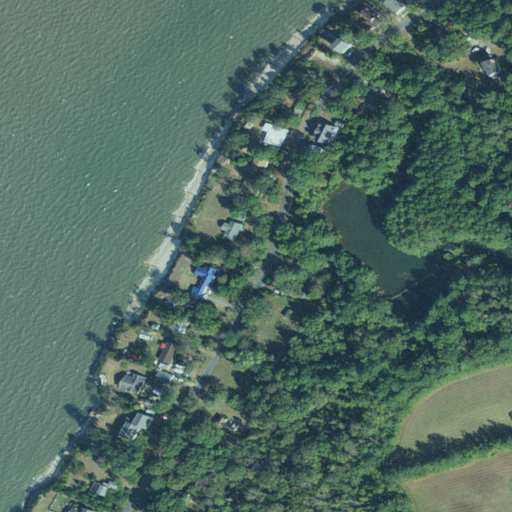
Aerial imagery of cliff(s) in Virginia named White Cliffs containing open water, evergreen forest, low intensity development, mixed forest, medium intensity development, open development, cultivated crops, herbaceous wetlands, woody wetlands, high intensity development, pasture, and shrub